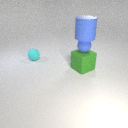
small cyan rubber sphere to the left of large green rubber cube